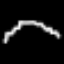
Label: squiggle